Question: Quick help has gone away in my Xcode 5 (5.0.2 on OS X 10.8.5):
Instead of the little popup window that's supposed to pop up for the 'Opt' shortcut all that ever shows is the arrow image:

Been like this since the Xcode 5 upgrade.
Any ideas how to fix it..?
The doc sets are in fact properly installed - 'Opt' + Double-Click brings up the correct documentation as usual. Even removing the doc sets manually and re-downloadig didn't help.
The hovering window is still gone..
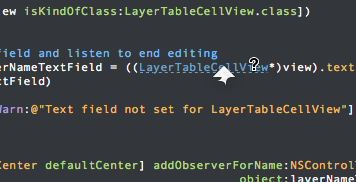
Answer: Quick Help behaves this way if JavaScript is disabled, and certain configurations seem to cause Xcode to write a user default disabling JavaScript following the upgrade. To fix it, delete the user default by running the following command from Terminal, then relaunch Xcode.
'''
defaults delete com.apple.dt.Xcode WebKitJavaScriptEnabled
'''